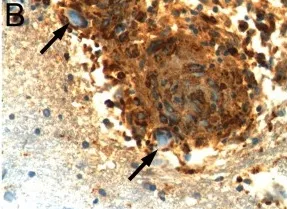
Pathology of the brain biopsy. (B) Staining with anti-CD68 antibodies demonstrates the presence of macrophages within a developing granuloma with giant cells (arrow).
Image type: pathology (immunostaining)